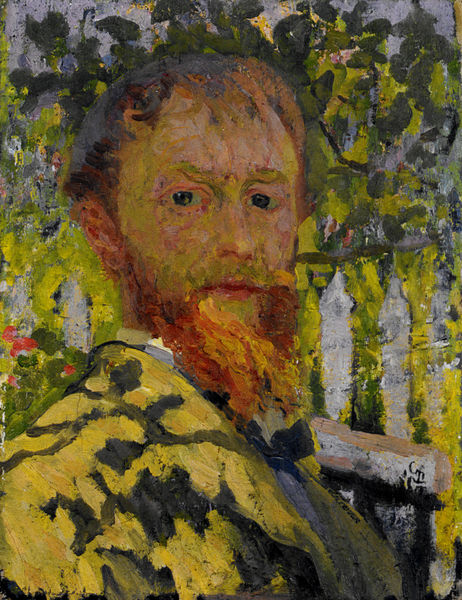
Titel: Selbstbildnis
Künstler: Giovanni Giacometti
Institution: (Privatsammlung)
Schlagwörter: baum, blau, blätter, gemälde, kopf, laub, mann, schatten, umhang, weiß, bäume, gelb, grün, impressionismus, ocker, blumen, bunt, frisur, grau, haar, hell, holz, licht, mund, nase, ohr, renoir, stirn, stuhl, blick, blüten, rot, zaun, expressionismus, schleife, anzug, bart, hemd, jacke, augen, böse, gesicht, kragen, mensch, vollbart, bildnis, portrait, porträt, signatur, öl, natur, brücke, pastos, sonne, sträucher, gold, haare, mantel, spitzen, pflanzen, augenbrauen, brustbild, lippen, rosa, reiter, garten, ranken, farbig, sommer, ansicht, farbe, gartenzaun, van gogh, bank, duktus, brauen, pupillen, maler, fliege, oberkörper, selbstporträt, klimt, rothaarig, lovis corinth, gogh, künstler, selbstbildnis, flecken, selbstportrait, halbprofil, schläfen, sonnenflecken, kleckse, vincent, lebendig, inkrnat, giacometti, haaare, angucken, roter bart, fare, gaten, löeckse, anzugsjacke